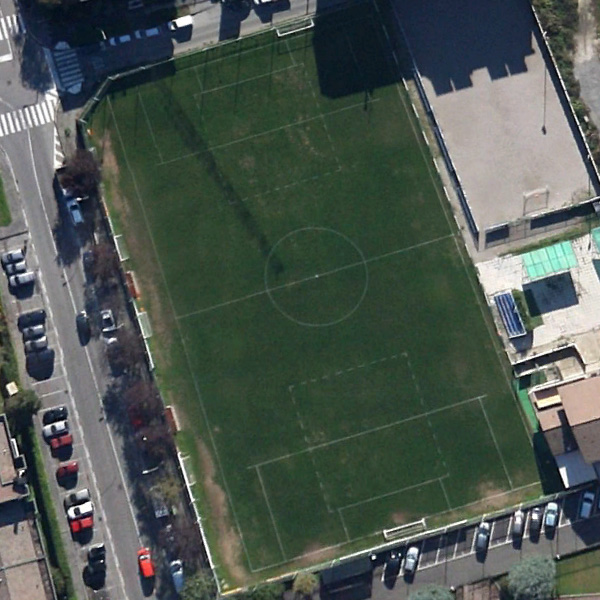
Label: Playground